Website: lowes
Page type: review-order
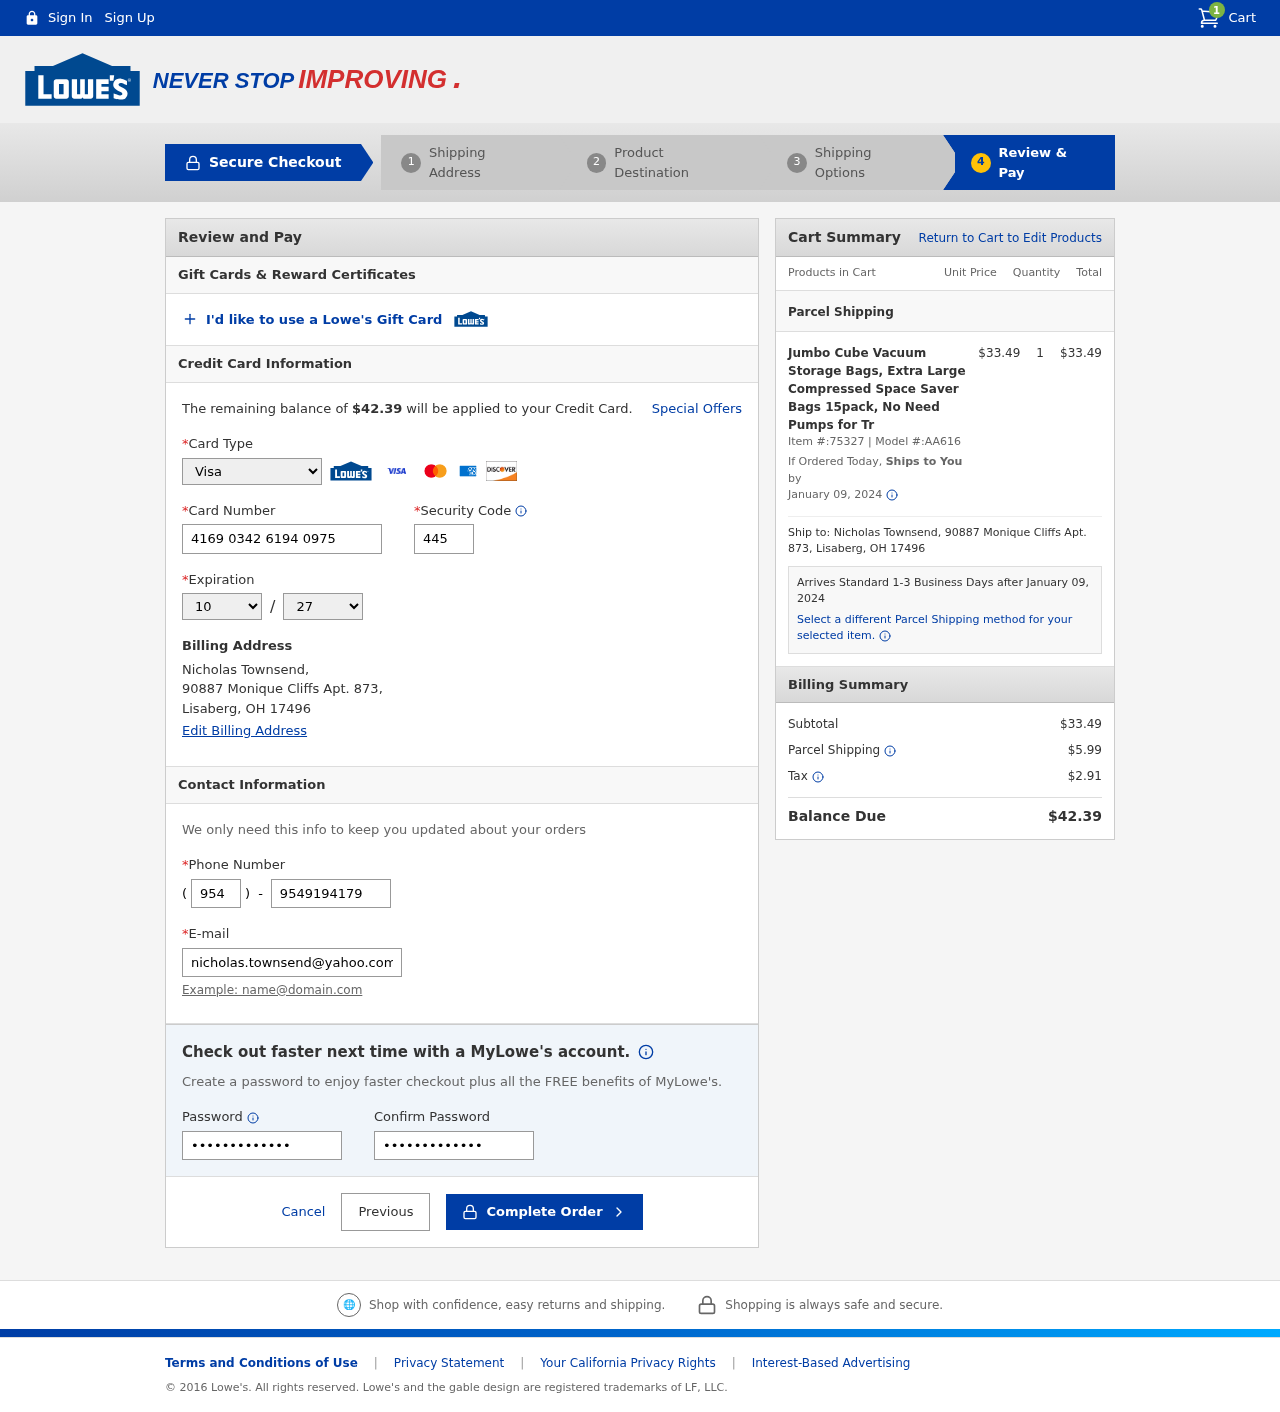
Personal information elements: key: PII_CARD_CVV
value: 445
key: PII_CARD_EXPIRY_MONTH
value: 10
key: PII_CARD_EXPIRY_YEAR
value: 27
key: PII_CARD_NUMBER
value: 4169 0342 6194 0975
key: PII_CARD_TYPE
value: Visa
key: PII_CITY
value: Lisaberg
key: PII_EMAIL
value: nicholas.townsend@yahoo.com
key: PII_FULLNAME
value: Nicholas Townsend,
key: PII_PHONE
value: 9549194179
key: PII_PHONE_AREA
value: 954
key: PII_POSTCODE
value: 17496
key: PII_STATE_ABBR
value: OH
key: PII_STREET
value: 90887 Monique Cliffs Apt. 873,
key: PII_FULLNAME2
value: Nicholas Townsend
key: PII_STREET2
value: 90887 Monique Cliffs Apt. 873
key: PII_CITY_STATE_ZIP2
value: Lisaberg, OH 17496
Product elements: key: PRODUCT1_NAME
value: Jumbo Cube Vacuum Storage Bags, Extra Large Compressed Space Saver Bags 15pack, No Need Pumps for Tr
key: PRODUCT1_PRICE
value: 33.49
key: PRODUCT1_QUANTITY
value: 1
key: PRODUCT1_ITEM_NUMBER
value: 75327
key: PRODUCT1_MODEL_NUMBER
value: AA616
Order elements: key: ORDER_NUM_ITEMS
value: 1
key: ORDER_TOTAL
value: $42.39
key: ORDER_SHIPPING_DATE
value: January 09, 2024
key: ORDER_SUBTOTAL
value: $33.49
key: ORDER_SHIPPING_DATE2
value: January 09, 2024
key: ORDER_SUBTOTAL2
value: $33.49
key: ORDER_SHIPPING_COST
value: $5.99
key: ORDER_TAX
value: $2.91